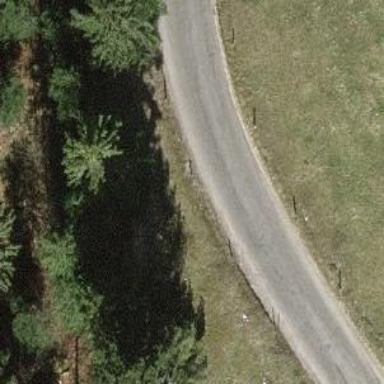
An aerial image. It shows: Unclassified road with asphalt surface.